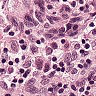
Metastatic tissue present: no